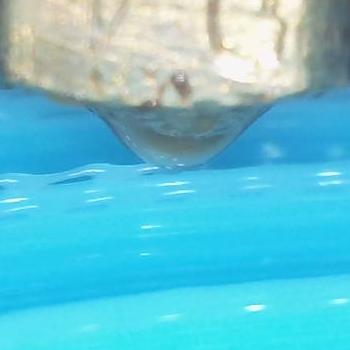
Flow rate: 33%